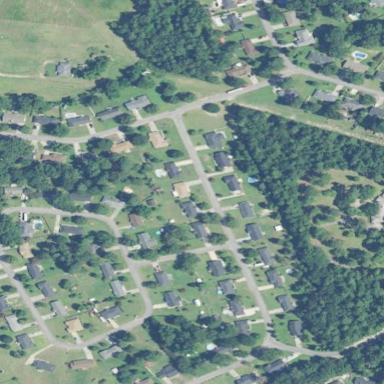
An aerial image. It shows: Residential area consisting of single-family homes in subdivision.